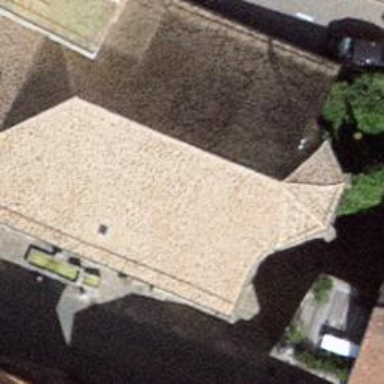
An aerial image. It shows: Church which is place of worship.